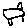
Label: cat